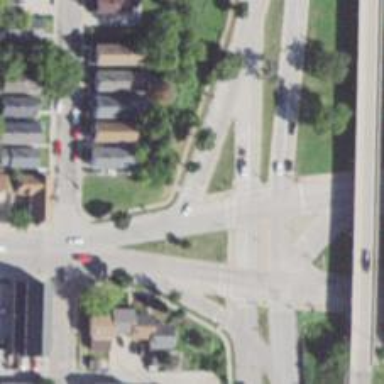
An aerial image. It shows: Marked crossing on footway.